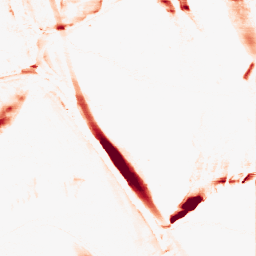
Category: morphological
Decomposition family: morphological_ellipse
Decomposition parameters: operation: opening
width: 5
height: 30
Upsampling method: sinc_hamming
Upsampling parameters: scale: 8
kernel_size: 16
Upsampling scale: 8